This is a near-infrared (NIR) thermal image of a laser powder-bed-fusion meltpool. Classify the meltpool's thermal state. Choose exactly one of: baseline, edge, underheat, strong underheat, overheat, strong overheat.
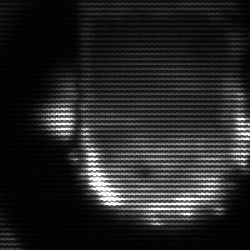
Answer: baseline